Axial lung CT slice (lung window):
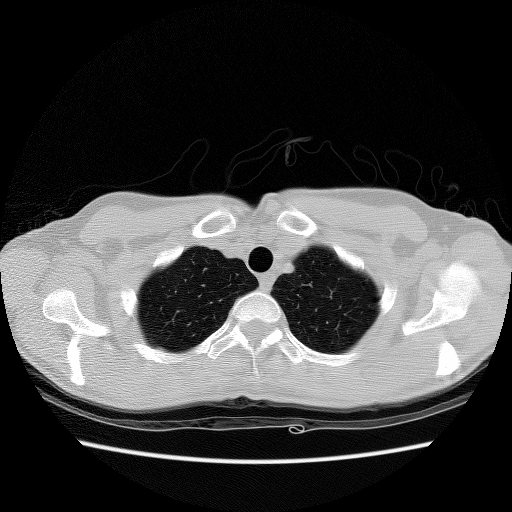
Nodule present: no